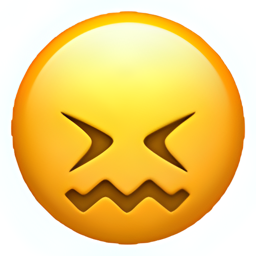
Name: confounded face
Emoji: 😖
Group: Smileys & Emotion
Sub-group: face-concerned